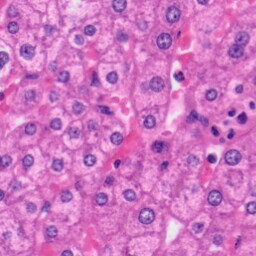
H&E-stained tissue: Liver